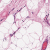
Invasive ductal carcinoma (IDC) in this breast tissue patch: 0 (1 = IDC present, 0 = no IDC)